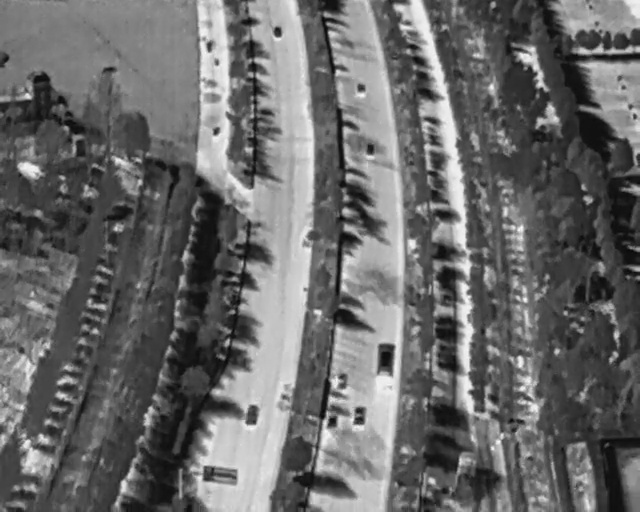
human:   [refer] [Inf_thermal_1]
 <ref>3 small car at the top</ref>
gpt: <box>[[42, 5, 44, 6, 2], [55, 16, 57, 17, 2], [56, 28, 58, 29, 2]]</box>

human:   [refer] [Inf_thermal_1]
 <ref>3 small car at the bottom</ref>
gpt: <box>[[37, 80, 41, 82, 11], [54, 80, 57, 82, 2], [52, 73, 54, 75, 19]]</box>